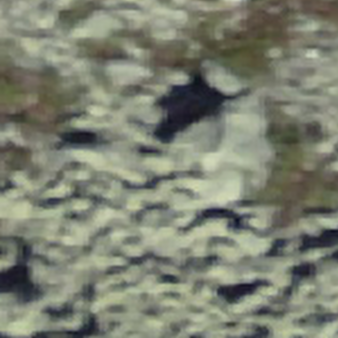
Label: bouldering_area